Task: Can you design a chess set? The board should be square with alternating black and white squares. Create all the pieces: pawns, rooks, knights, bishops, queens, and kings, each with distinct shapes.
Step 1067:
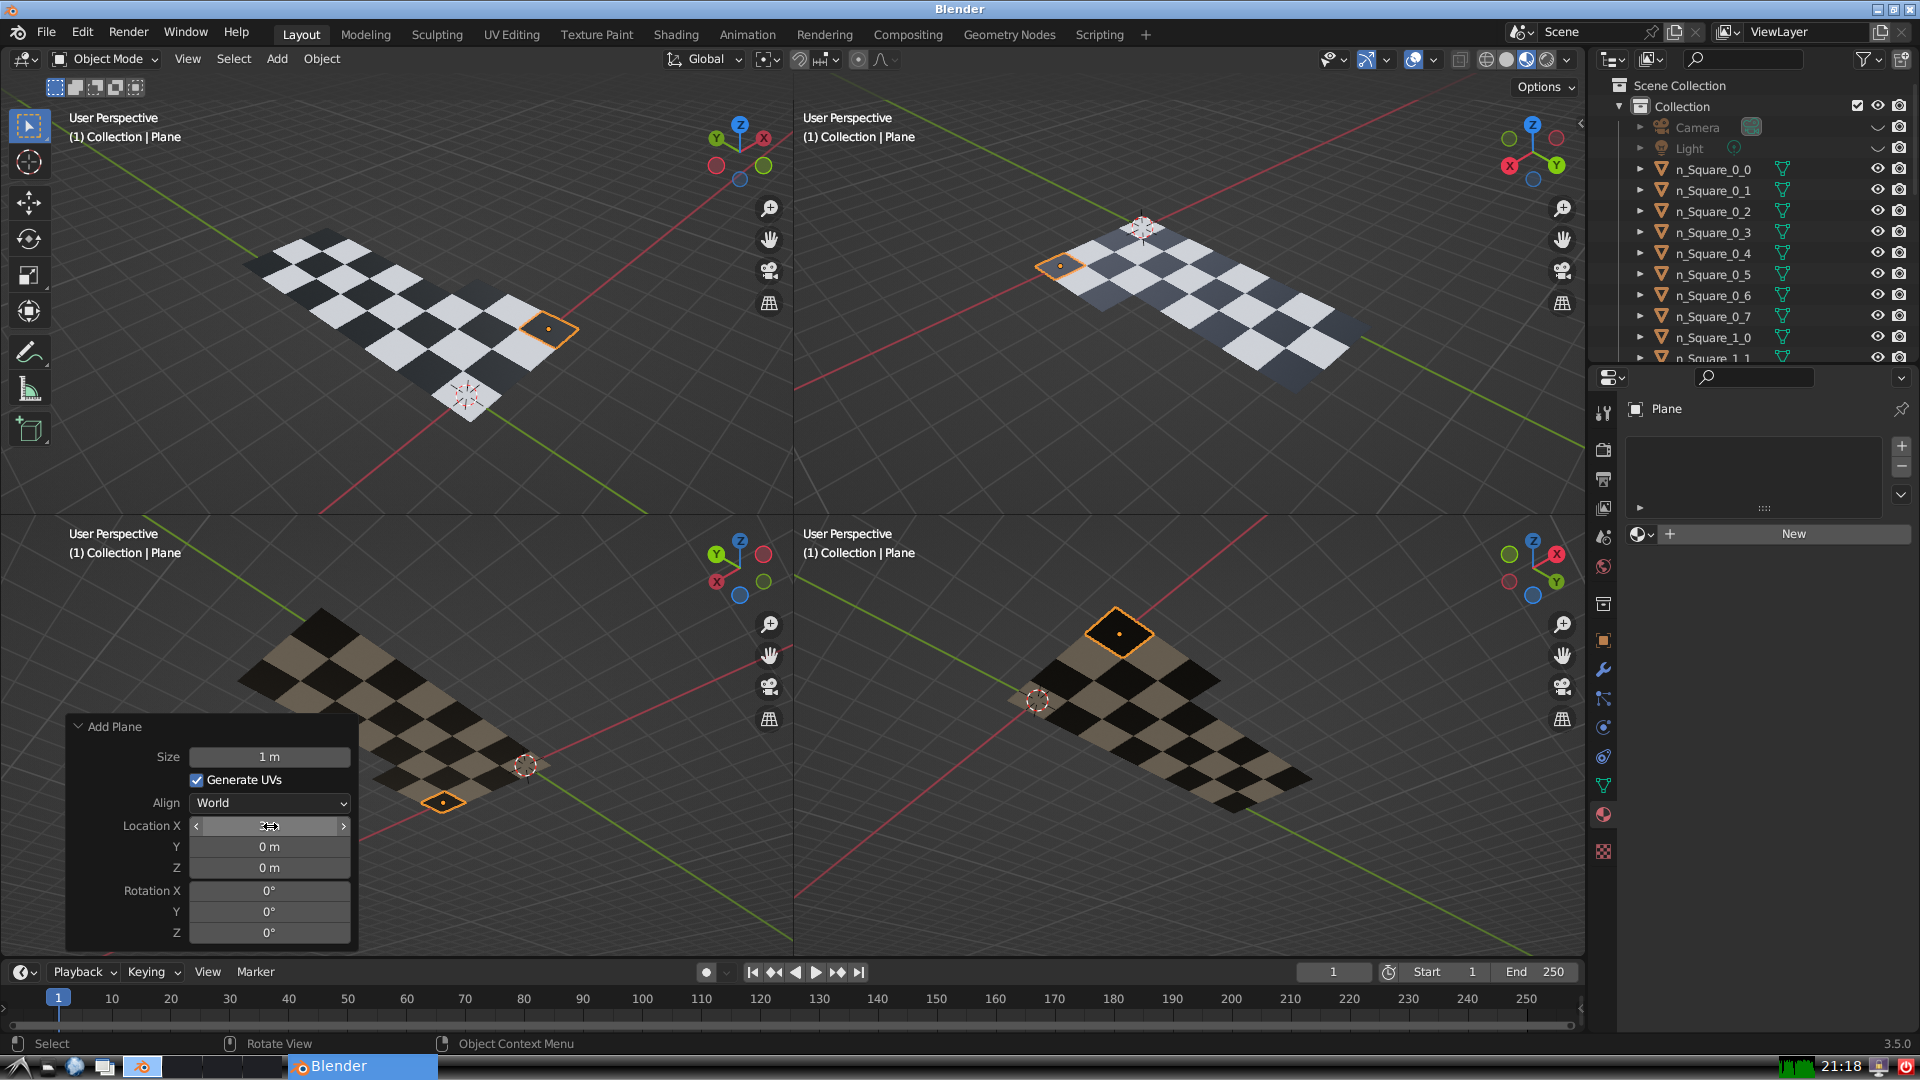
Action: {"mouse_move": [270, 846]}